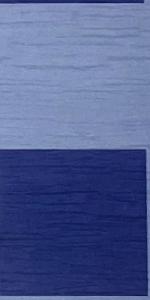
Label: Empty